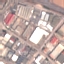
Land use / land cover: Industrial